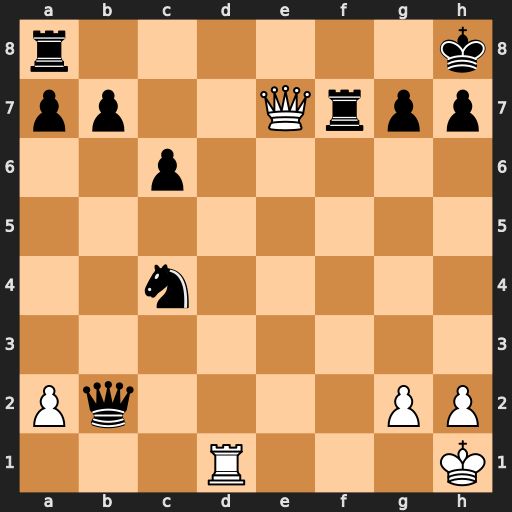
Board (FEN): r6k/pp2Qrpp/2p5/8/2n5/8/Pq4PP/3R3K
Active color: w
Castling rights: -
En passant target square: -
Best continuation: Rd8+ Rxd8 Qxd8+ Rf8 Qxf8#